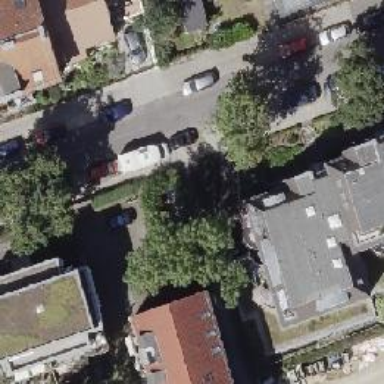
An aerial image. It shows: Parking entrance.